Chest X-ray:
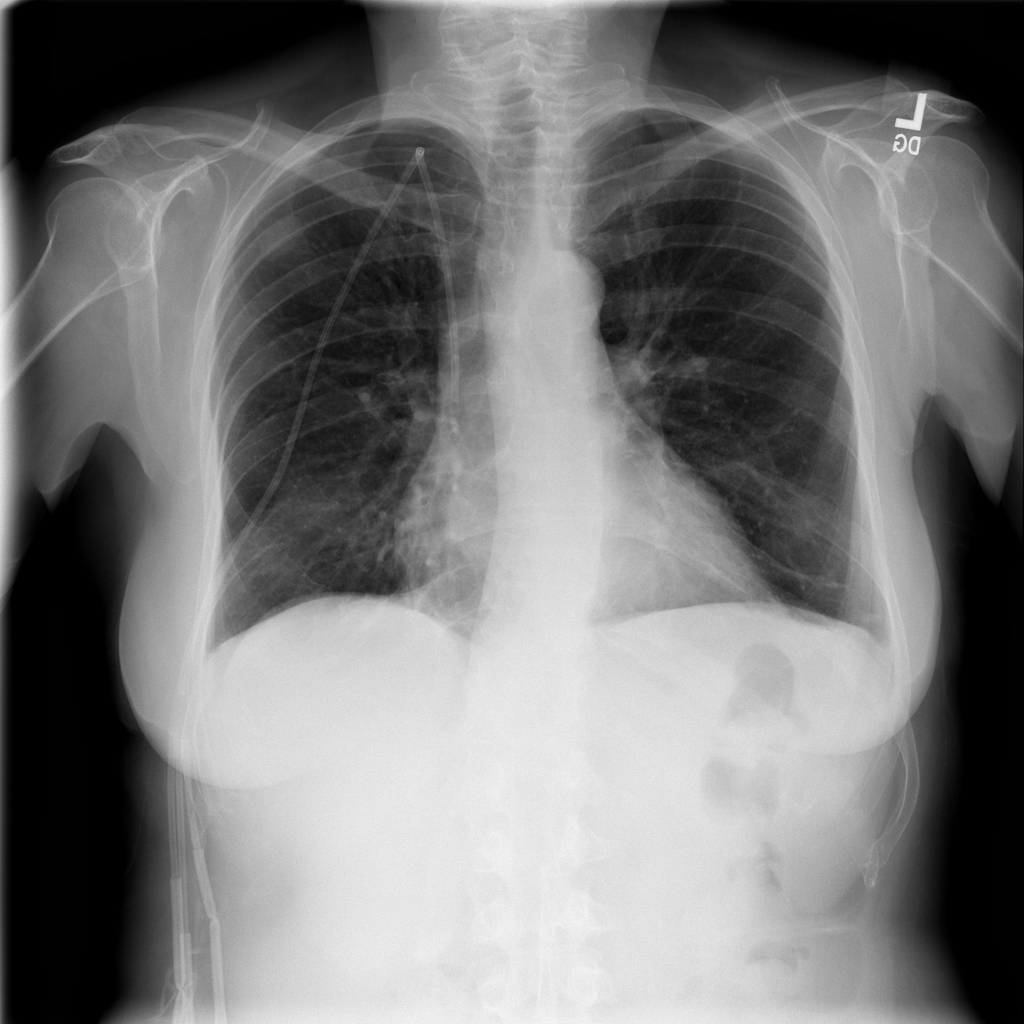
Findings: Fracture, Consolidation
No abnormal finding: no